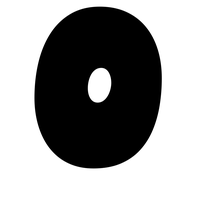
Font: Gluten_Black